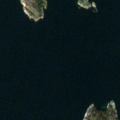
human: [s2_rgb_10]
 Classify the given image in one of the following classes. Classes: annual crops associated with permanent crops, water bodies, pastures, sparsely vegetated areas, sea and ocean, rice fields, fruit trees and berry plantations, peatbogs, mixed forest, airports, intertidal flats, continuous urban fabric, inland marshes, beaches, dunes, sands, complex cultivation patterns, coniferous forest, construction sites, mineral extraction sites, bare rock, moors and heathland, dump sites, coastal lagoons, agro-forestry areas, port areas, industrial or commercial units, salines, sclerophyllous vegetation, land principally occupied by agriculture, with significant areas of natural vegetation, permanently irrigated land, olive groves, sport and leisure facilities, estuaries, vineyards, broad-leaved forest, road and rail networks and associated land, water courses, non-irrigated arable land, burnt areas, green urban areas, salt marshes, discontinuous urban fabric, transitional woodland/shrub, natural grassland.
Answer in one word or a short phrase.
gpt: bare rock, sea and ocean